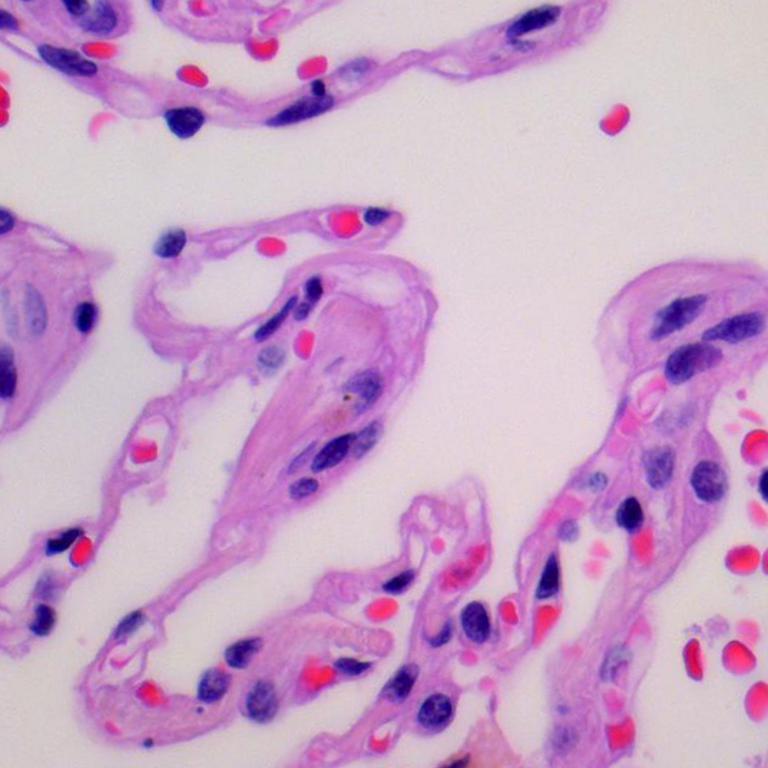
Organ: lung
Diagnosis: benign